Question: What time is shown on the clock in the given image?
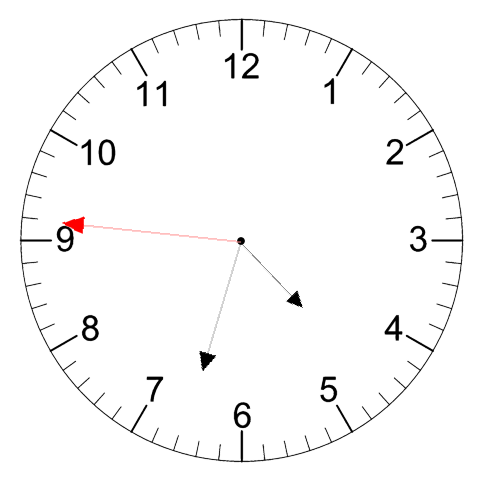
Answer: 04:32:46